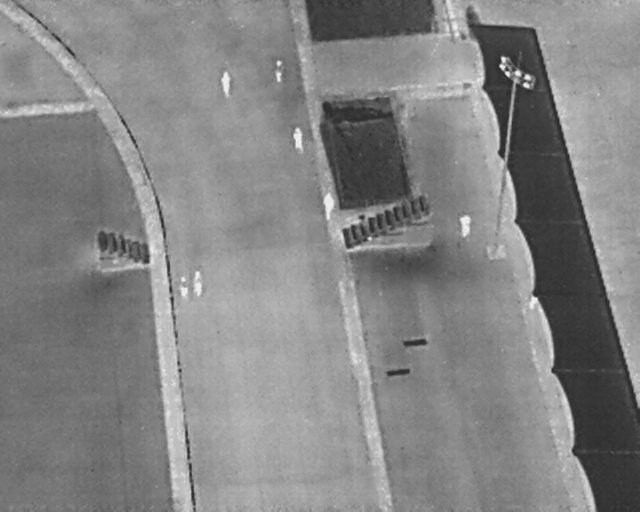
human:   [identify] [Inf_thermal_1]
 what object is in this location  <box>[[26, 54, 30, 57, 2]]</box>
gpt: <ref>1 medium person at the left</ref>

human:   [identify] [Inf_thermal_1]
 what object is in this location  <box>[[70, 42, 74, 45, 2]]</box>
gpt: <ref>1 large person at the right</ref>